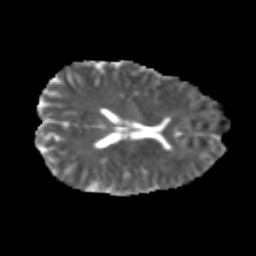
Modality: MD
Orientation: axial
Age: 25
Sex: male
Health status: healthy
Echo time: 0.074 s